Aerial crown-view tile of a tropical tree (Barro Colorado Island, Panama), acquired 20240813:
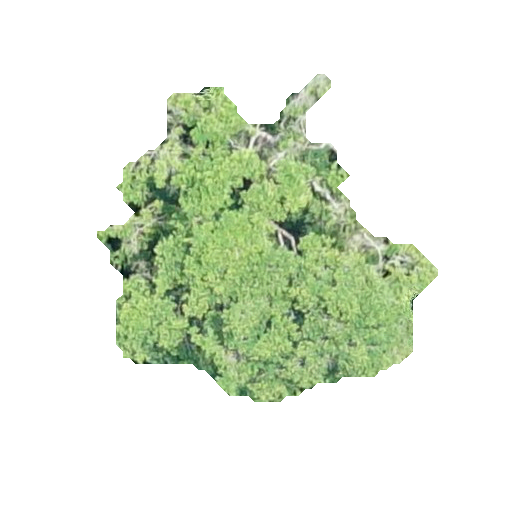
Species: Terminalia amazonia
GBIF accepted scientific name: Terminalia amazonica
Crown area: 103.145 m²